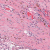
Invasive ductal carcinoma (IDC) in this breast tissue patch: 0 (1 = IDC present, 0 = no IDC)